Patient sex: M
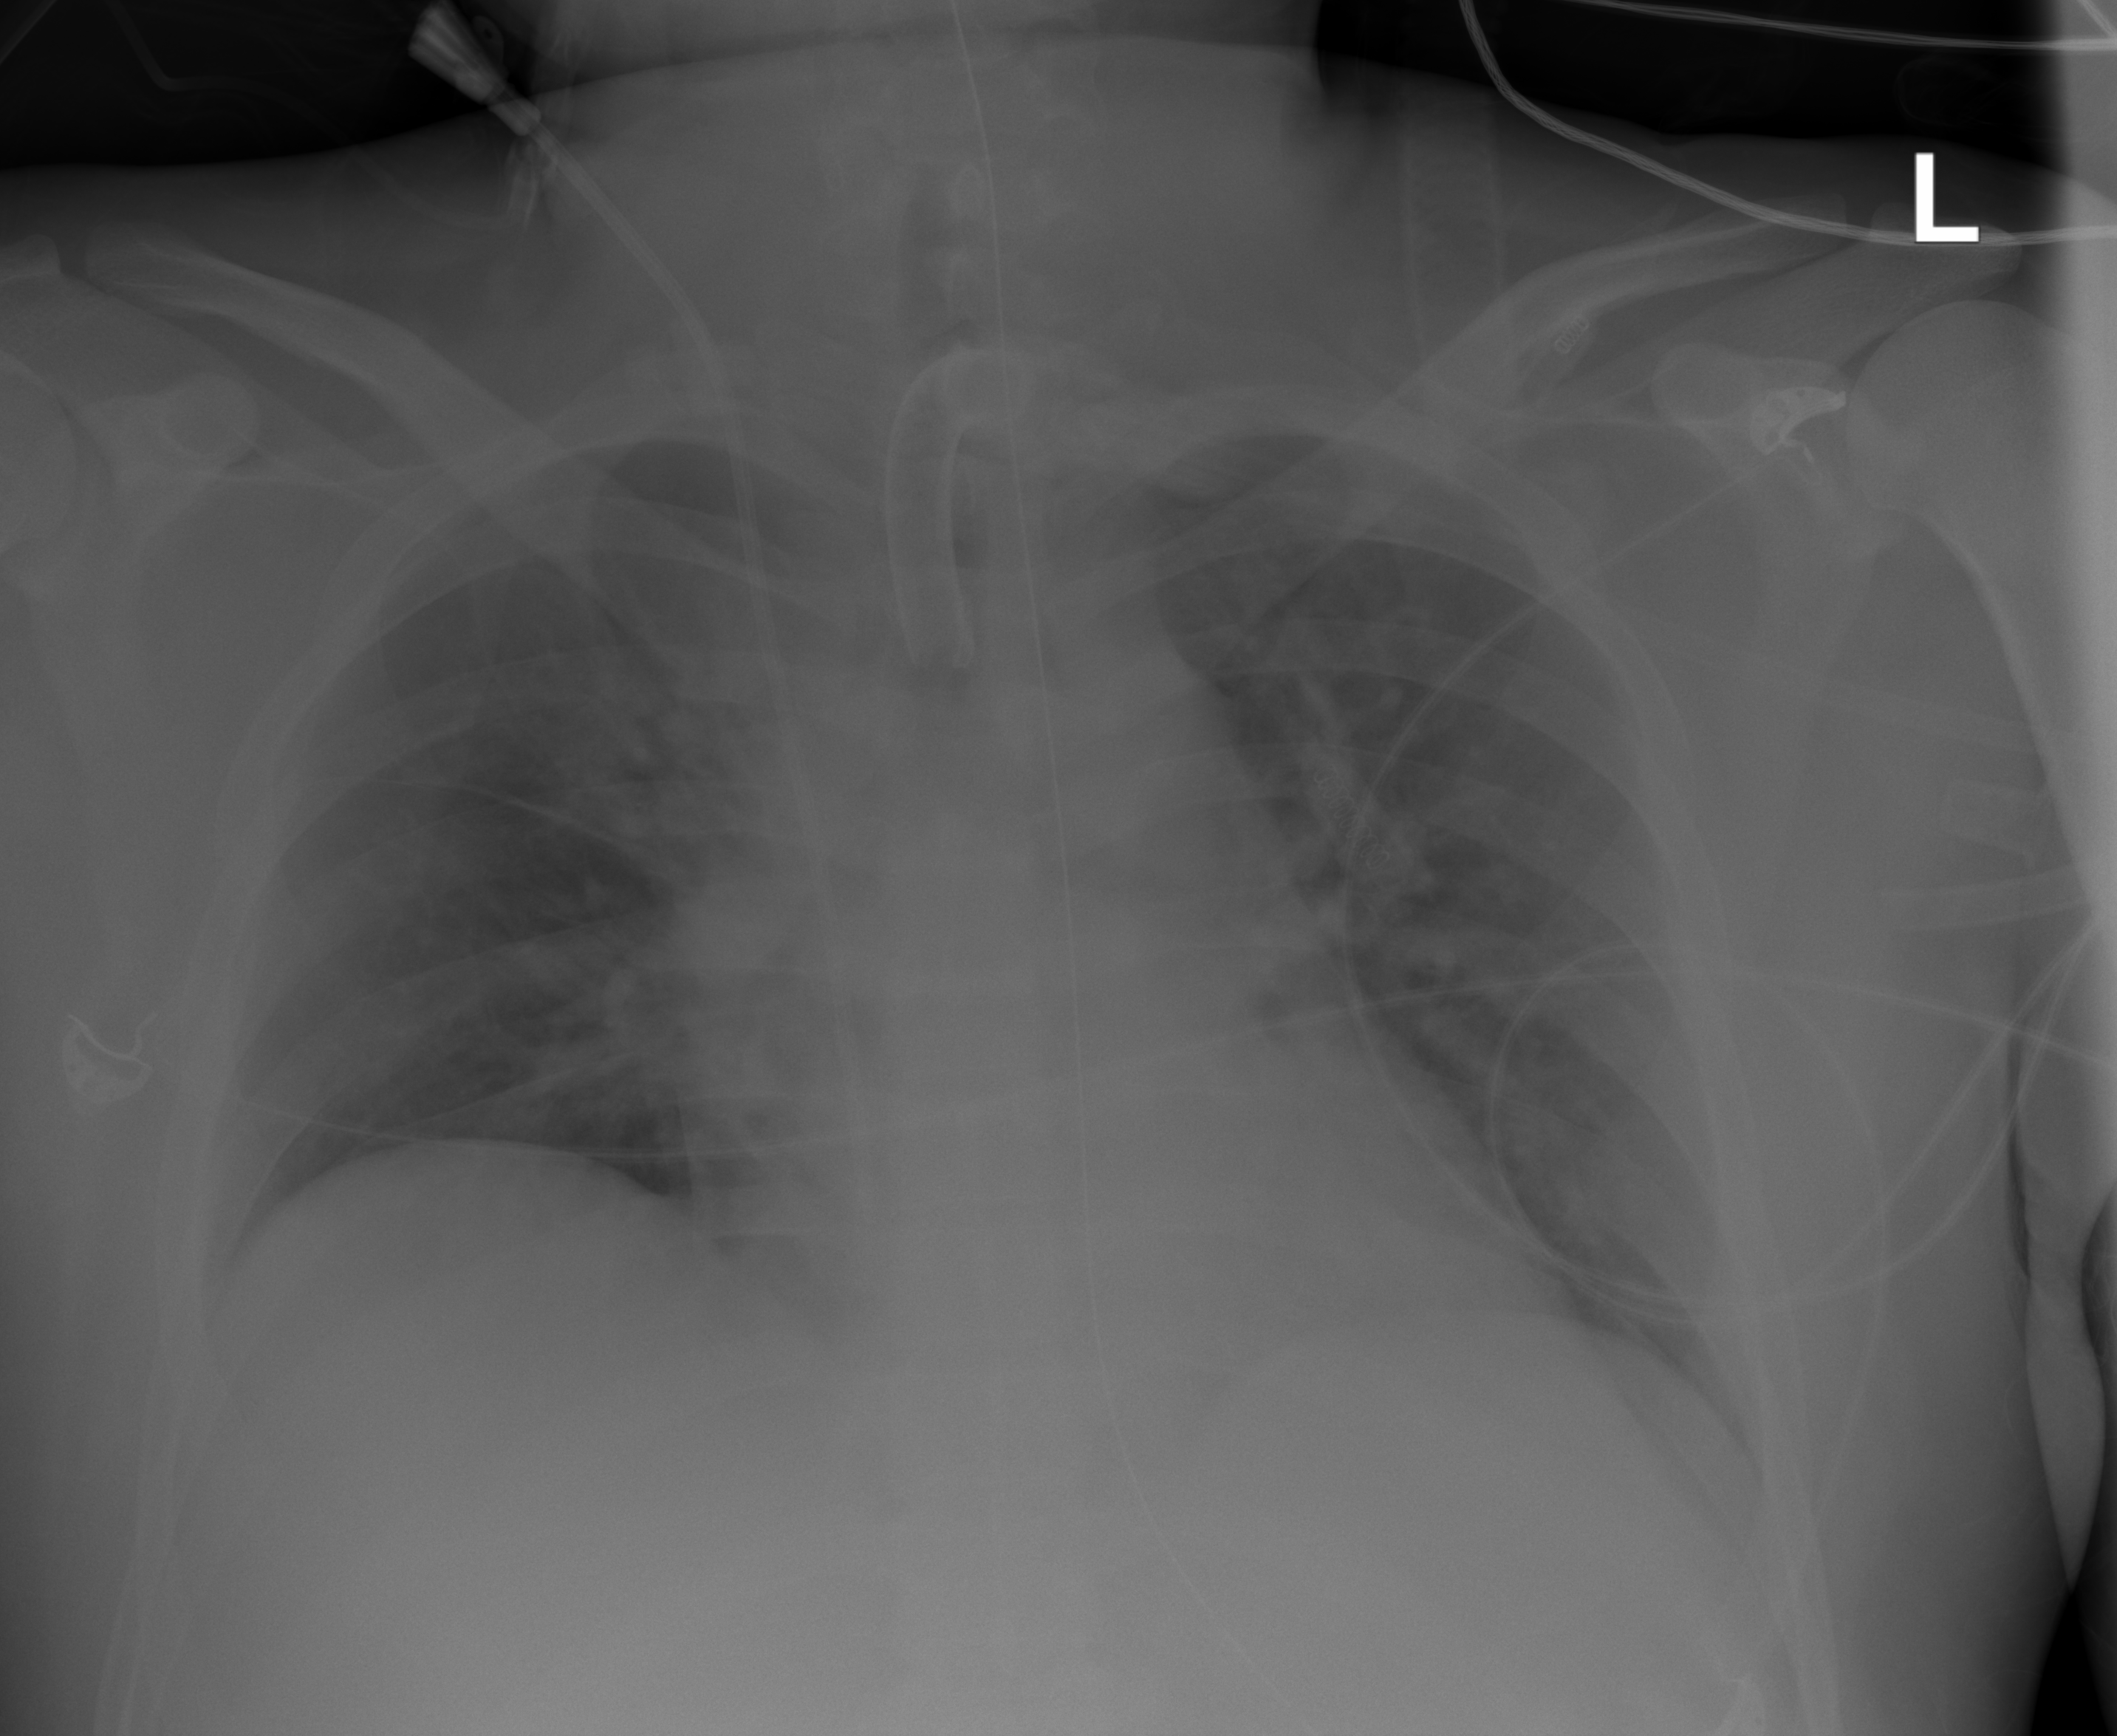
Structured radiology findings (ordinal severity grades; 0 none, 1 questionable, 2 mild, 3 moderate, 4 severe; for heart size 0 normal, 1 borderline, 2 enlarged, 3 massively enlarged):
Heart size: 1
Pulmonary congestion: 2
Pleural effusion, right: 1
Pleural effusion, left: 0
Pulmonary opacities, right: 2
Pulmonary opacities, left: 1
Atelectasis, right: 2
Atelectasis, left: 1